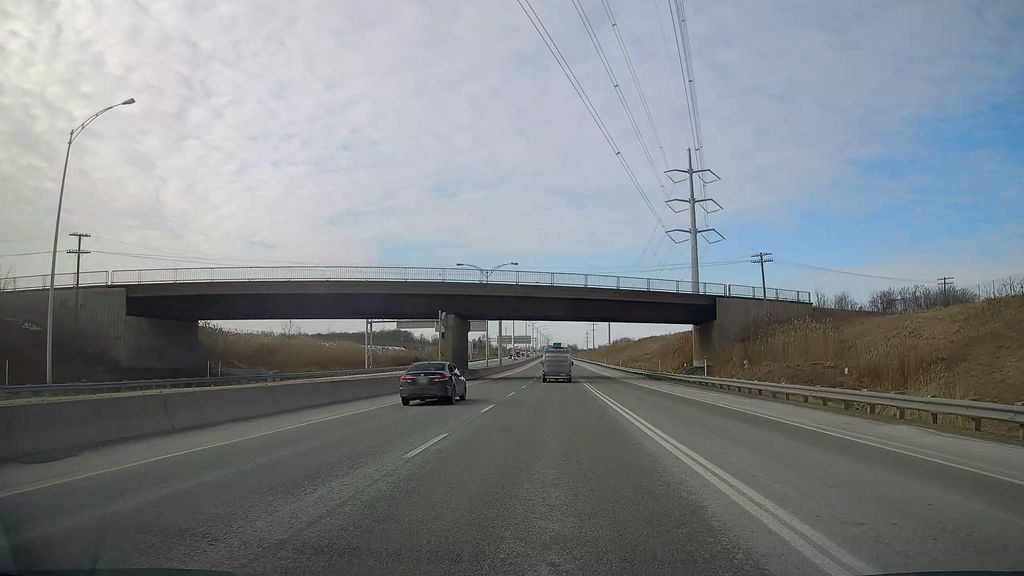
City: montreal